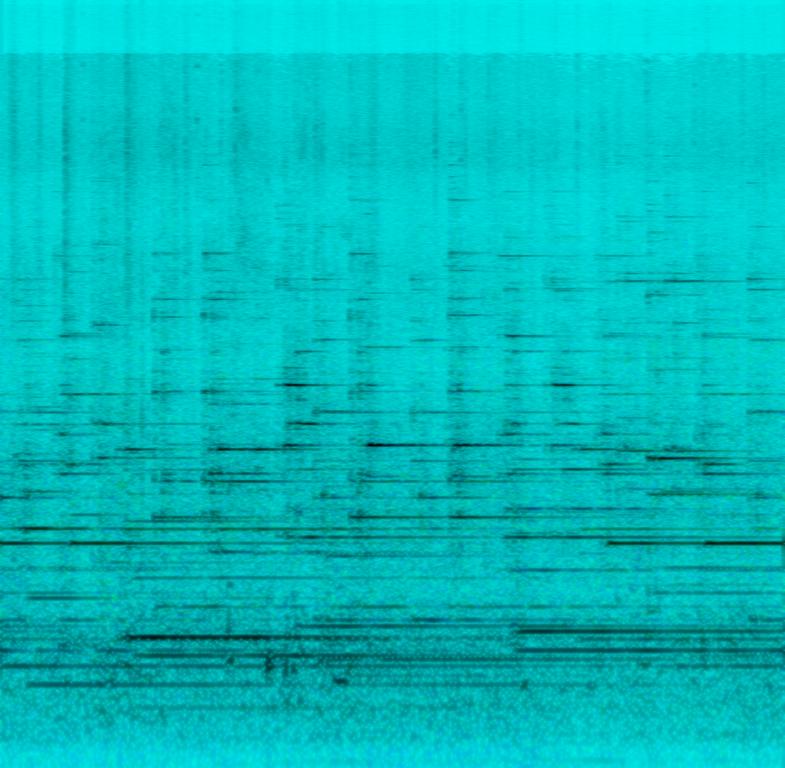
This song is played on a glockenspiel. This is low quality audio. The glockenspiel sounds like large bells. There is a lot of reverb in this audio. There are no other instruments in this song. There are no voices in this song. This song sounds like the song that would be played in a music box.